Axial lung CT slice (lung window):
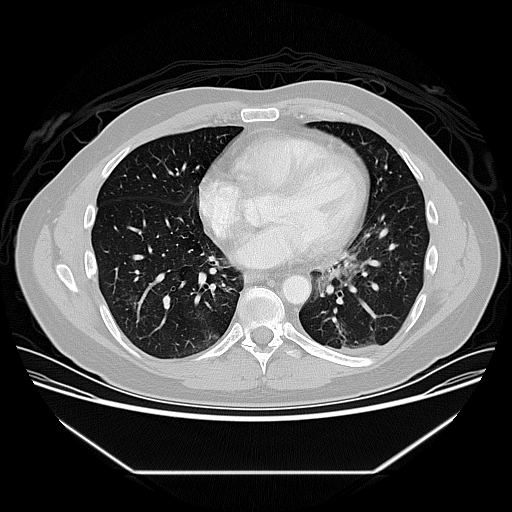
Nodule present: no